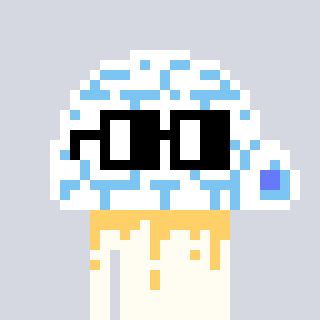
a pixel art character with square black glasses, a igloo-shaped head and a grayscale-colored body on a cool background